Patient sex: F
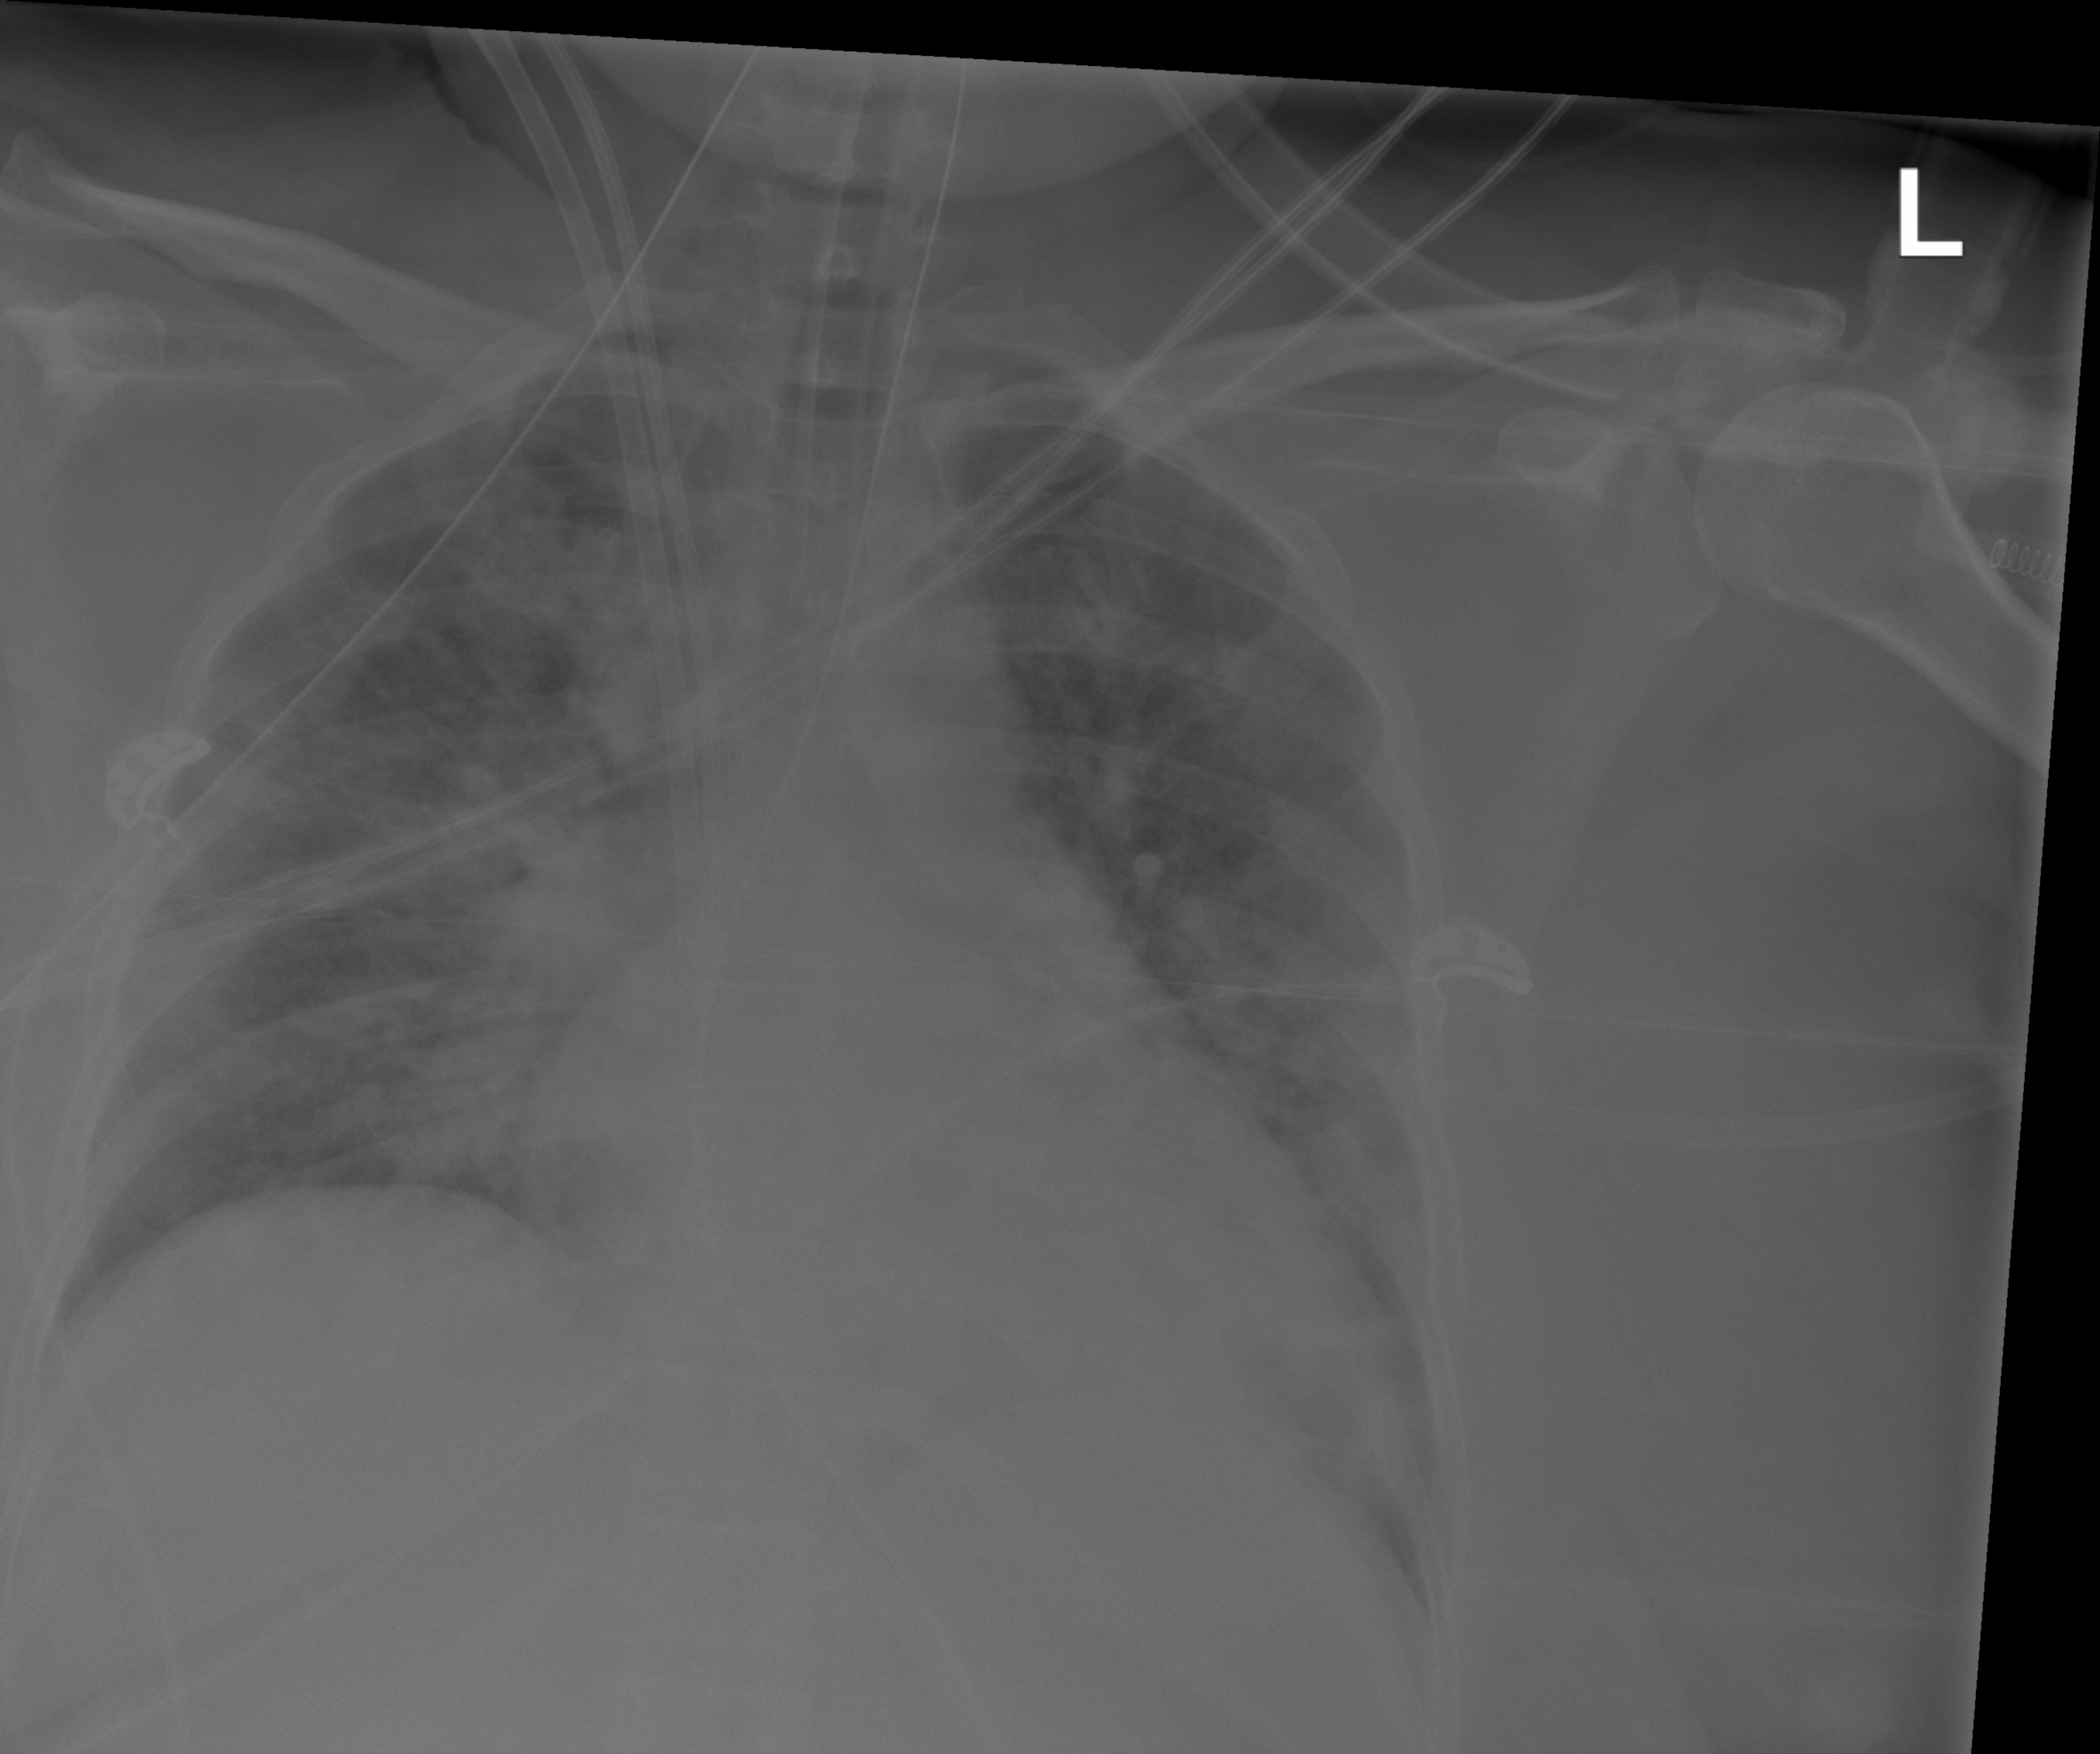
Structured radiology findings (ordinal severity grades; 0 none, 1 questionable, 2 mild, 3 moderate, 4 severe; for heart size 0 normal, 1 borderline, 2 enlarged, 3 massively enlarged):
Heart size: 2
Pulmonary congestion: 0
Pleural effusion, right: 0
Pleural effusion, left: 0
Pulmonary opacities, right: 3
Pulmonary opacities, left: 2
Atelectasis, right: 2
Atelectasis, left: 2